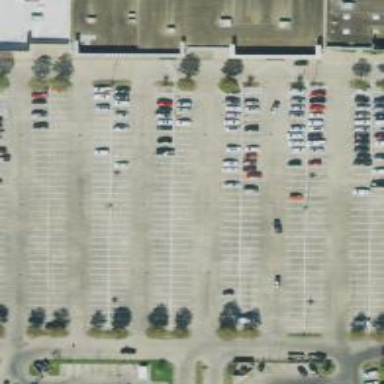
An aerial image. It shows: Parking space is available.